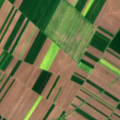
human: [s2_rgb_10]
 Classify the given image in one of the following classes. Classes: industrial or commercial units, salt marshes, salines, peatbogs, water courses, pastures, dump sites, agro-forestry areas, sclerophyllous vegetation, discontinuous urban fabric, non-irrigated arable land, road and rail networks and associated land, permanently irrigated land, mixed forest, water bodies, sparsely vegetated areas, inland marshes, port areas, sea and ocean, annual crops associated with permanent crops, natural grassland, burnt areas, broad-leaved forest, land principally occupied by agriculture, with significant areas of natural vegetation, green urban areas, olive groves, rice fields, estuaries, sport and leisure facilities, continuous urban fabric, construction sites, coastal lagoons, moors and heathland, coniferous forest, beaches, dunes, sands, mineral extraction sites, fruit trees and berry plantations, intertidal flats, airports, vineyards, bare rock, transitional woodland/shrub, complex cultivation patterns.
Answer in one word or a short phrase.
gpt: non-irrigated arable land